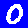
Digit: 0